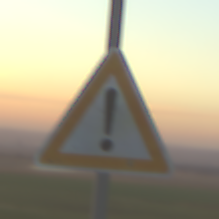
Verkehrszeichen: Gefahrenstelle
Umgebung: Outdoor, Nature
Tageszeit: SunriseSunset
Wetter: Clear
Licht: Natural
Jahreszeit: NotSpecified
Kontrast: HighContrast